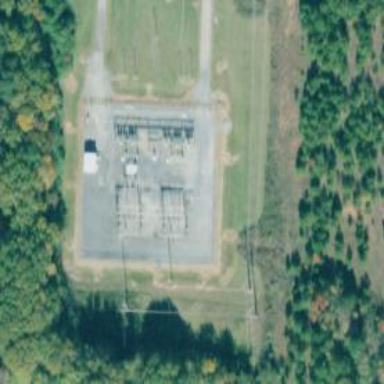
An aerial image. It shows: Distribution power substation secured by fence.